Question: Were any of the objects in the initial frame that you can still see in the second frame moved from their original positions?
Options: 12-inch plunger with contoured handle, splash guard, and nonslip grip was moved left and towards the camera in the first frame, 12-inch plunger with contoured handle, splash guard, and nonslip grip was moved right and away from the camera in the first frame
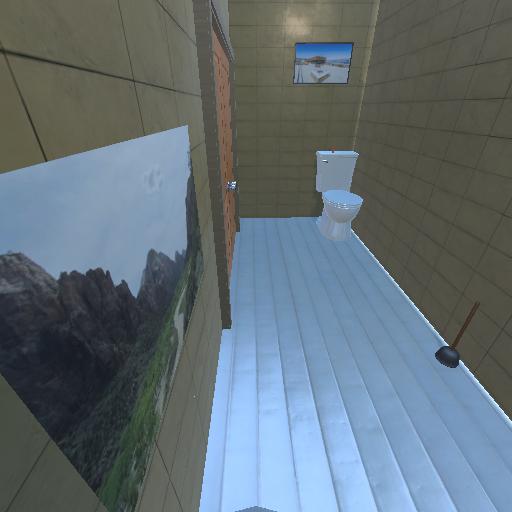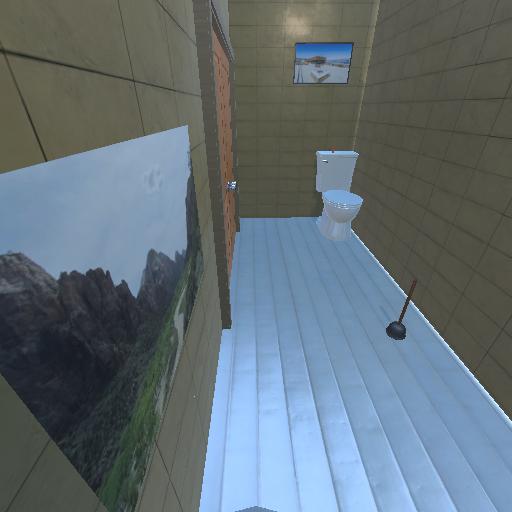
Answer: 12-inch plunger with contoured handle, splash guard, and nonslip grip was moved left and towards the camera in the first frame